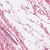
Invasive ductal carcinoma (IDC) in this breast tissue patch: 0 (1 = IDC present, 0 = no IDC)